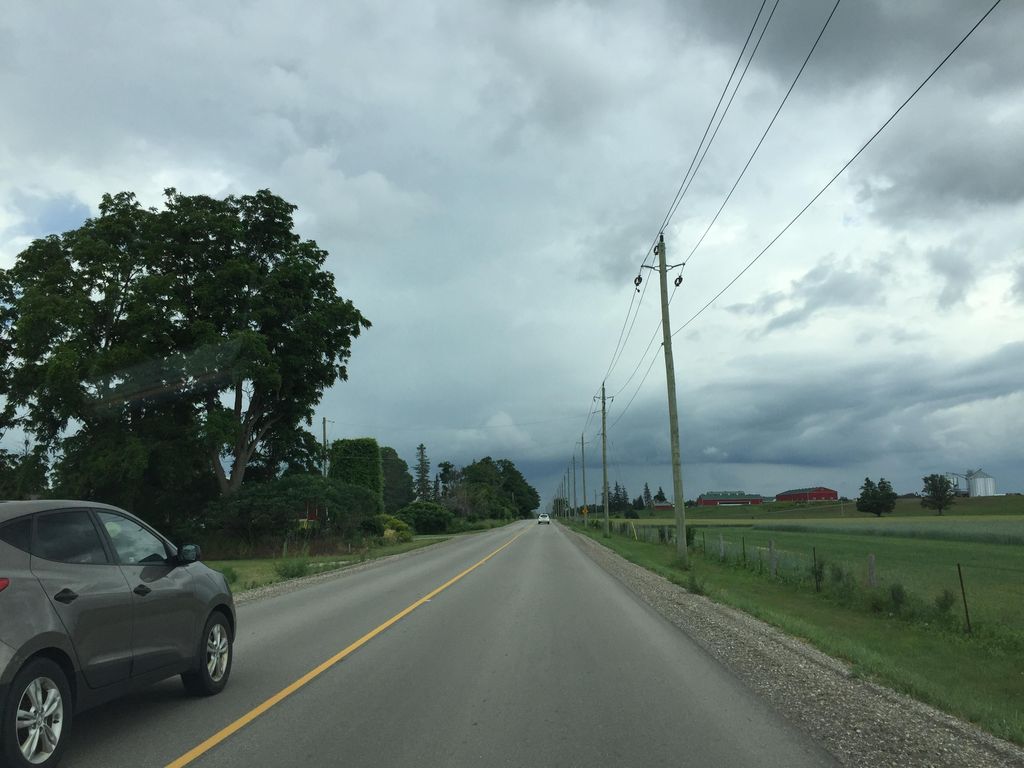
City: kitchener-waterloo